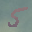
Label: 5